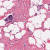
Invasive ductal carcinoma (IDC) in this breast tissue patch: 0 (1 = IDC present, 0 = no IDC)